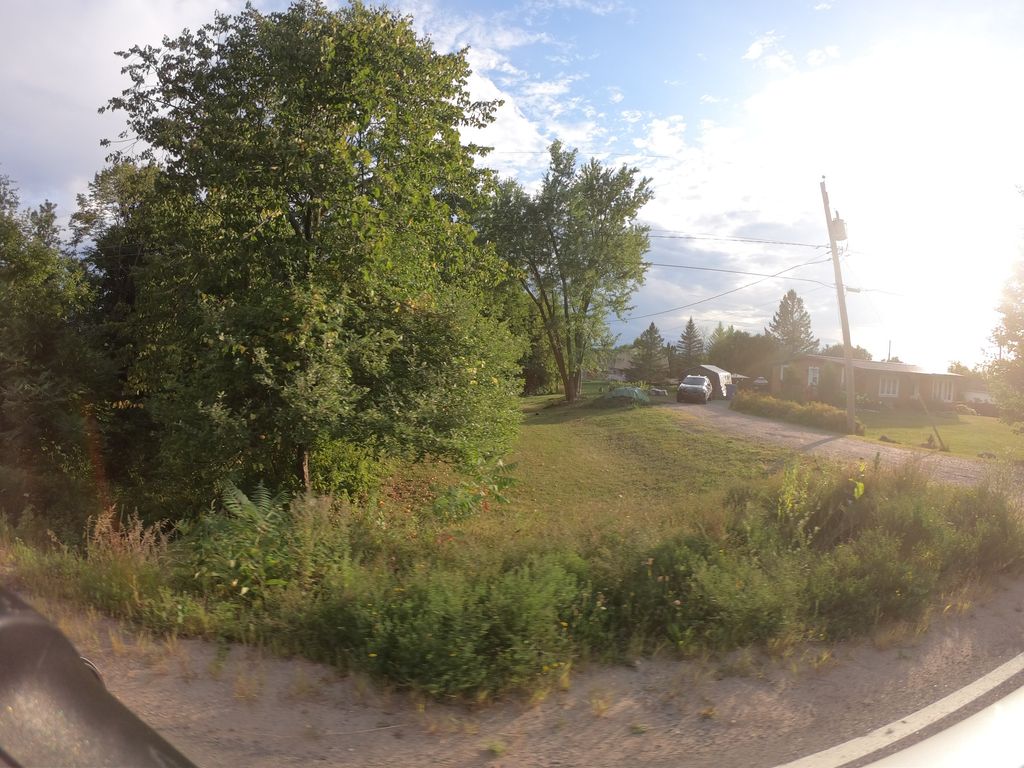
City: ottawa-gatineau